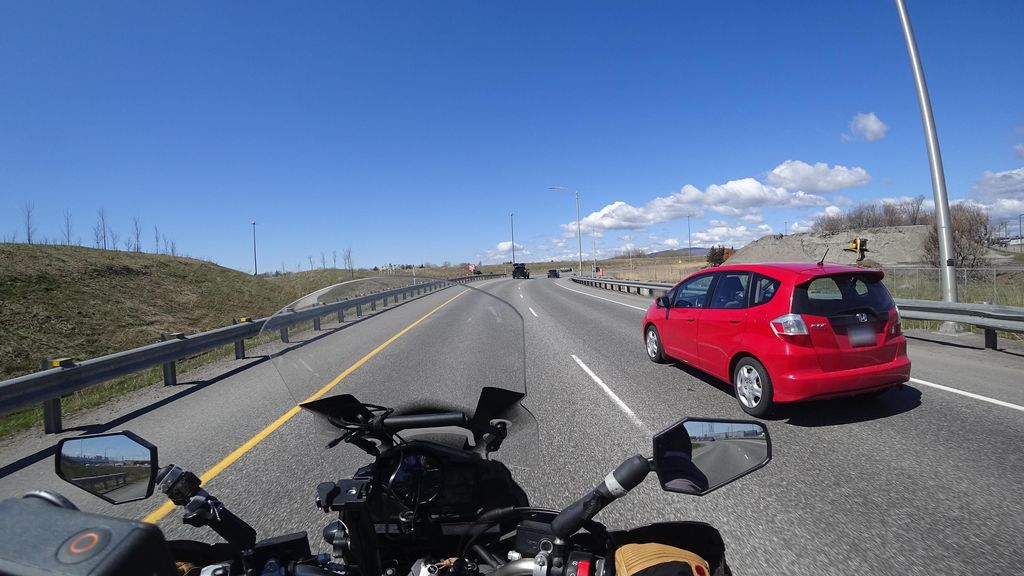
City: quebec_city